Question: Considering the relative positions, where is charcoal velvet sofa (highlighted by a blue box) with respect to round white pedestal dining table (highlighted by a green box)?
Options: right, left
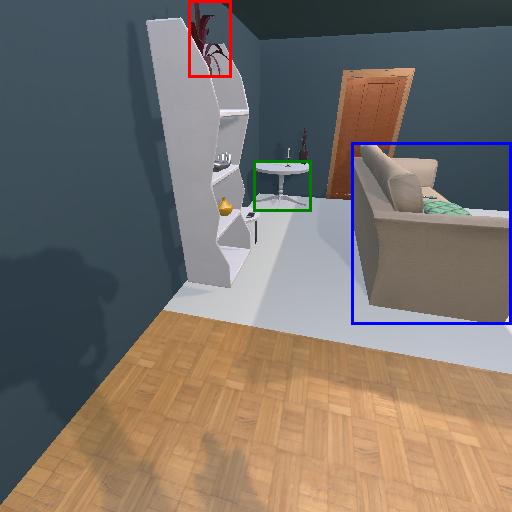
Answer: right